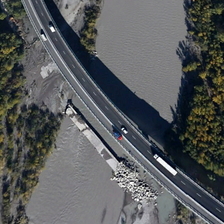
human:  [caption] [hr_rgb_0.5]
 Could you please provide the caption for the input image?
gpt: there is a arc shaped bridge across the turbid river .

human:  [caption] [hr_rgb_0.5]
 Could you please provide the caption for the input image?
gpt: alongside the small cement bridge is the curved wide bridge across the river .

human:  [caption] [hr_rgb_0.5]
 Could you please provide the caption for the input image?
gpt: an arc freeway traverses a grey river which has forest on both river banks .

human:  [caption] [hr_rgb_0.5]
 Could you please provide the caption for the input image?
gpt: tracks and vans are traveling on a bridge over the grey river .

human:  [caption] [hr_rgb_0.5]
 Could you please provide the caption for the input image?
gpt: several cars are on a bridge over a river with many green trees in two sides .